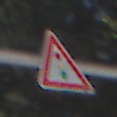
Verkehrszeichen: Lichtzeichenanlage
Umgebung: Outdoor, Special
Tageszeit: MorningAfternoon
Wetter: Clear
Licht: Natural
Jahreszeit: Winter
Kontrast: HighContrast